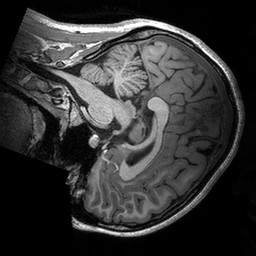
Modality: T1w
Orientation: sagittal
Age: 23
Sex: female
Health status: healthy
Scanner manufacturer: siemens
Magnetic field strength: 3 T
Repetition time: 2.53 s
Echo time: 0.00288 s